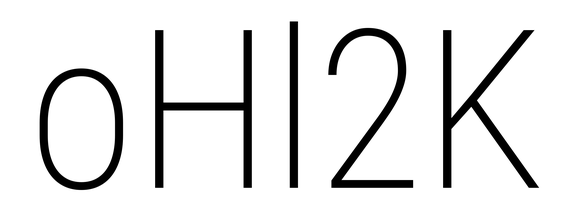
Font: Roboto_Condensed_ExtraLight